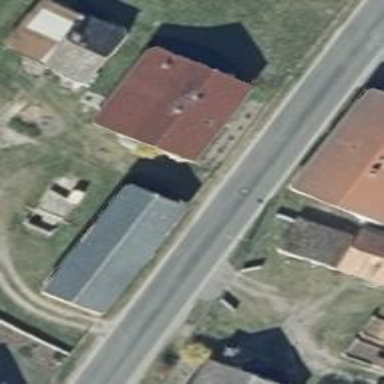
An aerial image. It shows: House with gabled roof oriented along the length of the building.